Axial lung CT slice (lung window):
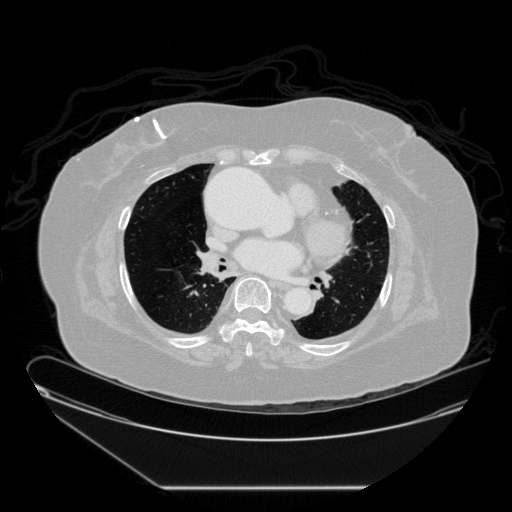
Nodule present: no